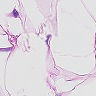
Metastatic tissue present: no